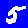
Digit: 5